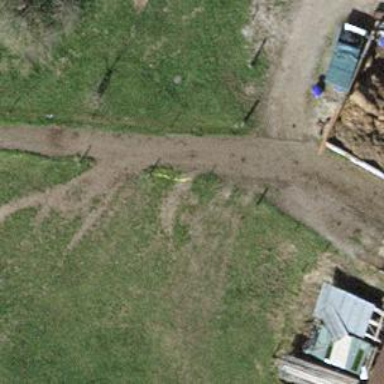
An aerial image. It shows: Gate.